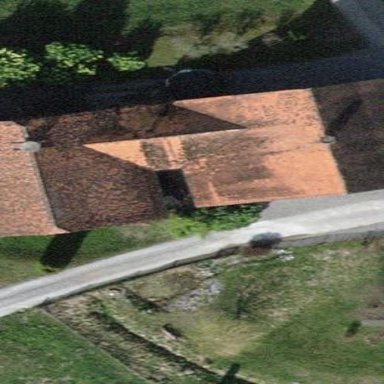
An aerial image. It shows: Farm building.